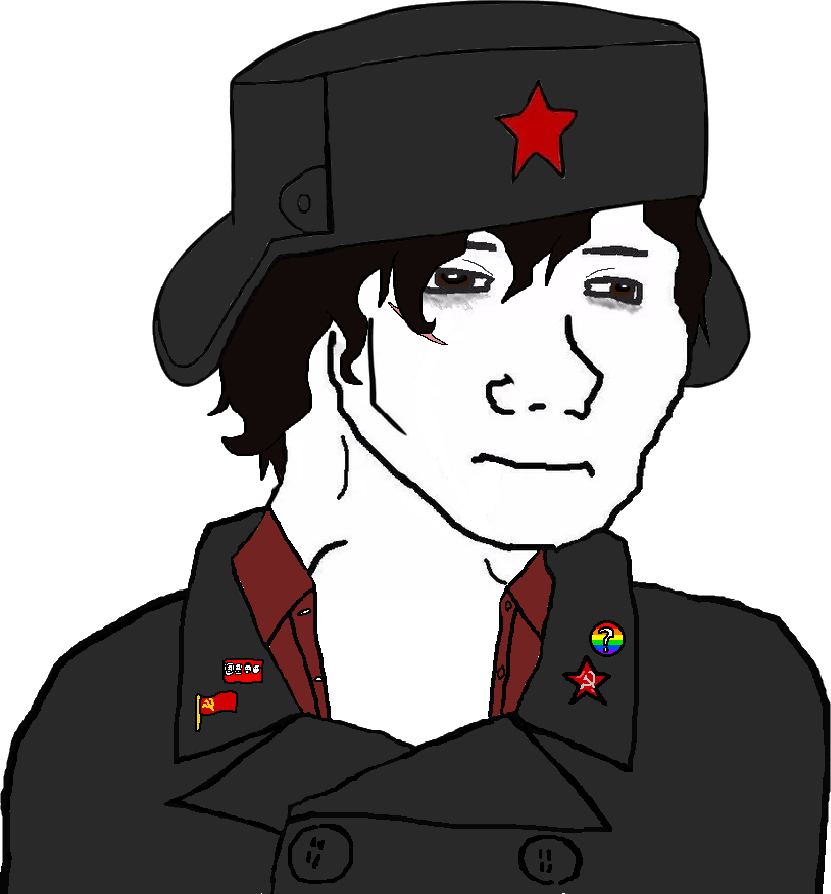
Label: 5_Doomer